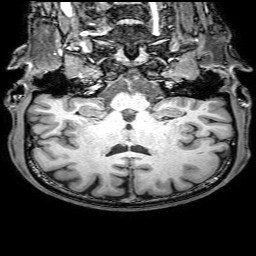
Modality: T1w
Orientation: sagittal
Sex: male
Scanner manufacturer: philips
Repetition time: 0.008217 s
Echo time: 0.00378 s